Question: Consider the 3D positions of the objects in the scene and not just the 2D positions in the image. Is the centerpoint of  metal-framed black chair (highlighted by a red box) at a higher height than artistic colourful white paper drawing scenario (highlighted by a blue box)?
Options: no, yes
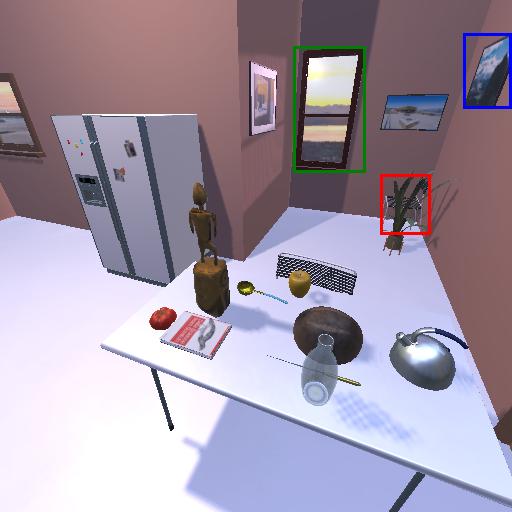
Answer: no